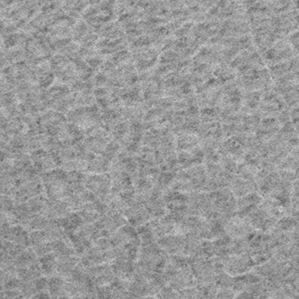
Label: frost